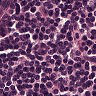
Metastatic tissue present: no